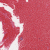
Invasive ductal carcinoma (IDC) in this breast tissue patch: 0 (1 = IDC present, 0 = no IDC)